Field crop: tomato
Growth stage: 1
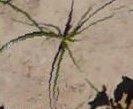
Species: cyperus